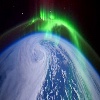
Label: cloud